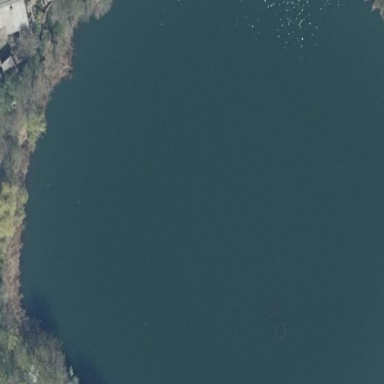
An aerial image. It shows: Lake with natural water.